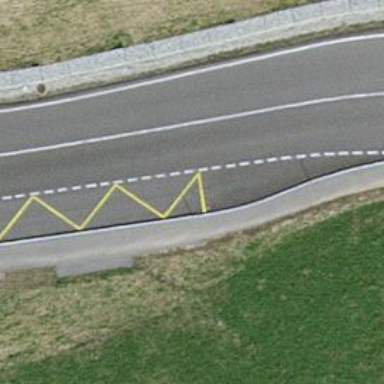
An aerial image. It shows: Bus stop with designated public transport stop position.